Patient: sex M, age 79
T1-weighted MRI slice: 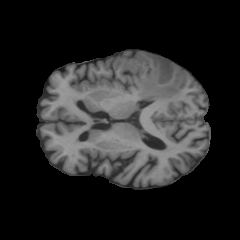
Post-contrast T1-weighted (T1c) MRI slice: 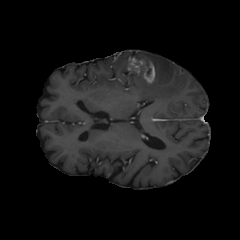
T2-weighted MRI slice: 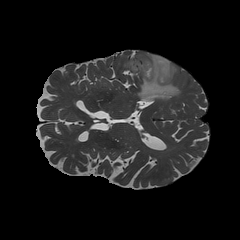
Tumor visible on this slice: yes
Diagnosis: Glioblastoma, IDH-wildtype
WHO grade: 4